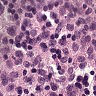
Metastatic tissue present: no